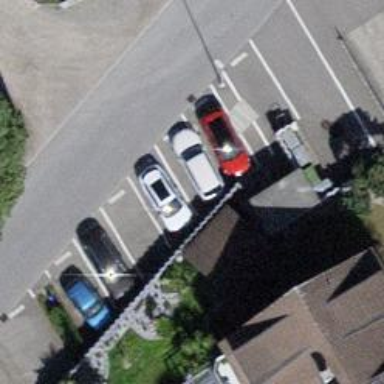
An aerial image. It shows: Asphalt parking lane.